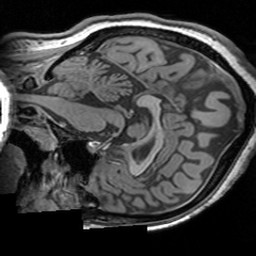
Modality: T1w
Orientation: sagittal
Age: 20
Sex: female
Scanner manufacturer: siemens
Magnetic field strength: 3 T
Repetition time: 1.63 s
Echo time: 0.00311 s